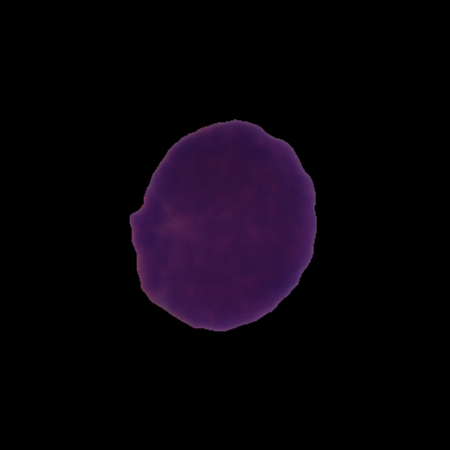
Label: healthy